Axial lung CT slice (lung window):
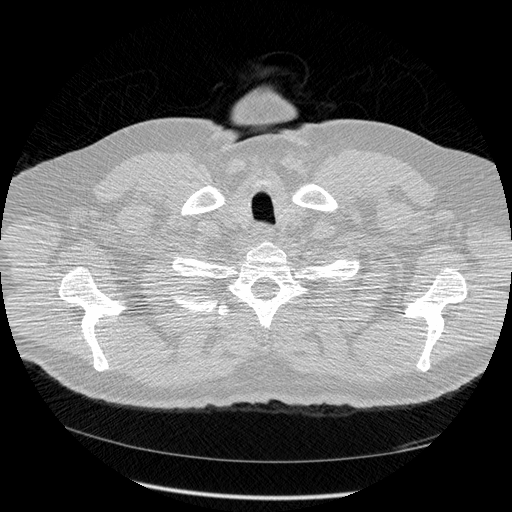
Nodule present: no